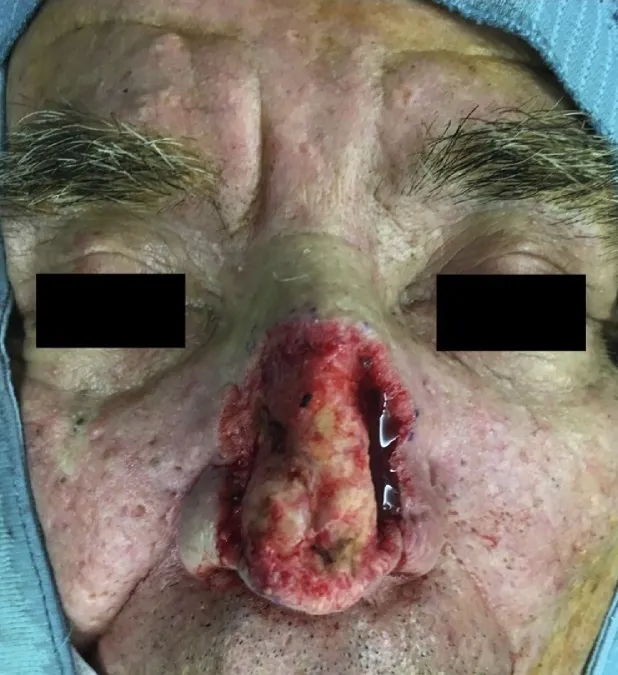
Intraoperative pictures showing the full-thickness excision until the nasal perichondrium.
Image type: medical_photograph (other_medical_photograph)